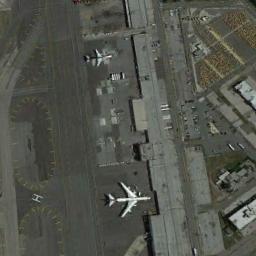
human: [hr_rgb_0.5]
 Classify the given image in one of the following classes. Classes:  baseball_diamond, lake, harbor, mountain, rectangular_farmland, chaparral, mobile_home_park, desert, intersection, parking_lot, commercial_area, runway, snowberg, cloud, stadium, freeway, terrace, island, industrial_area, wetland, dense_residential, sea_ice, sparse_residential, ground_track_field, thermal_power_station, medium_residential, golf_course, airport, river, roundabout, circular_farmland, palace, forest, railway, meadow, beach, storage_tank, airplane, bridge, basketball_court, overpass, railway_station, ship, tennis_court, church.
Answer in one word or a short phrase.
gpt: airplane